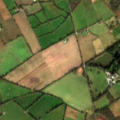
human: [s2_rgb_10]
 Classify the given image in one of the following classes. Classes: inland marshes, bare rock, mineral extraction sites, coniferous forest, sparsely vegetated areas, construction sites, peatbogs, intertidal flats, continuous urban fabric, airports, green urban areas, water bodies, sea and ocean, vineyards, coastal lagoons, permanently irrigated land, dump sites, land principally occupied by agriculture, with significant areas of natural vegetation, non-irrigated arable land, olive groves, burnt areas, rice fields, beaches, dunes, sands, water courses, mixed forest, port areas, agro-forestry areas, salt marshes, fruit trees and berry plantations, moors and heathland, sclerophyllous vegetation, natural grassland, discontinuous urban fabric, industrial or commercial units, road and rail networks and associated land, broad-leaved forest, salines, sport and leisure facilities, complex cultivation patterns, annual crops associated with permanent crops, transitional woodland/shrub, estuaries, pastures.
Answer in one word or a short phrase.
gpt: non-irrigated arable land, pastures